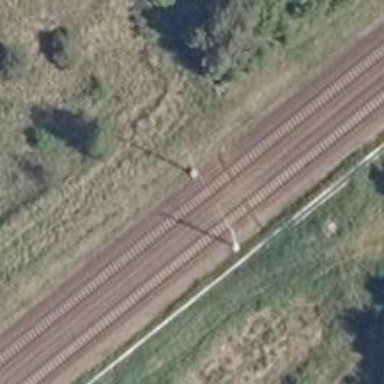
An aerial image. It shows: Catenary mast for power lines.